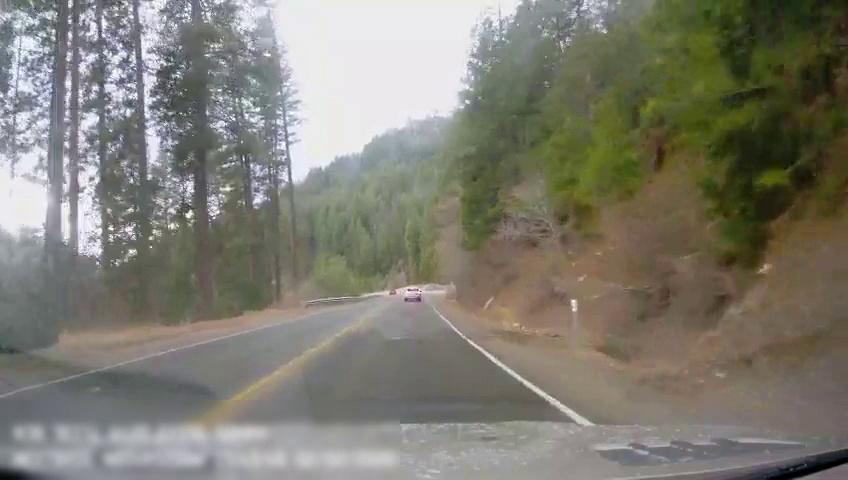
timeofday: Day
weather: Sunny
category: Drivable Space
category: Vehicles | SUV
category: Lanes | Alternate Lane
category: Lanes | Current Lane
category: Lanes | Opposite Lane
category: Lanes | Opposite Lane